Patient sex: M
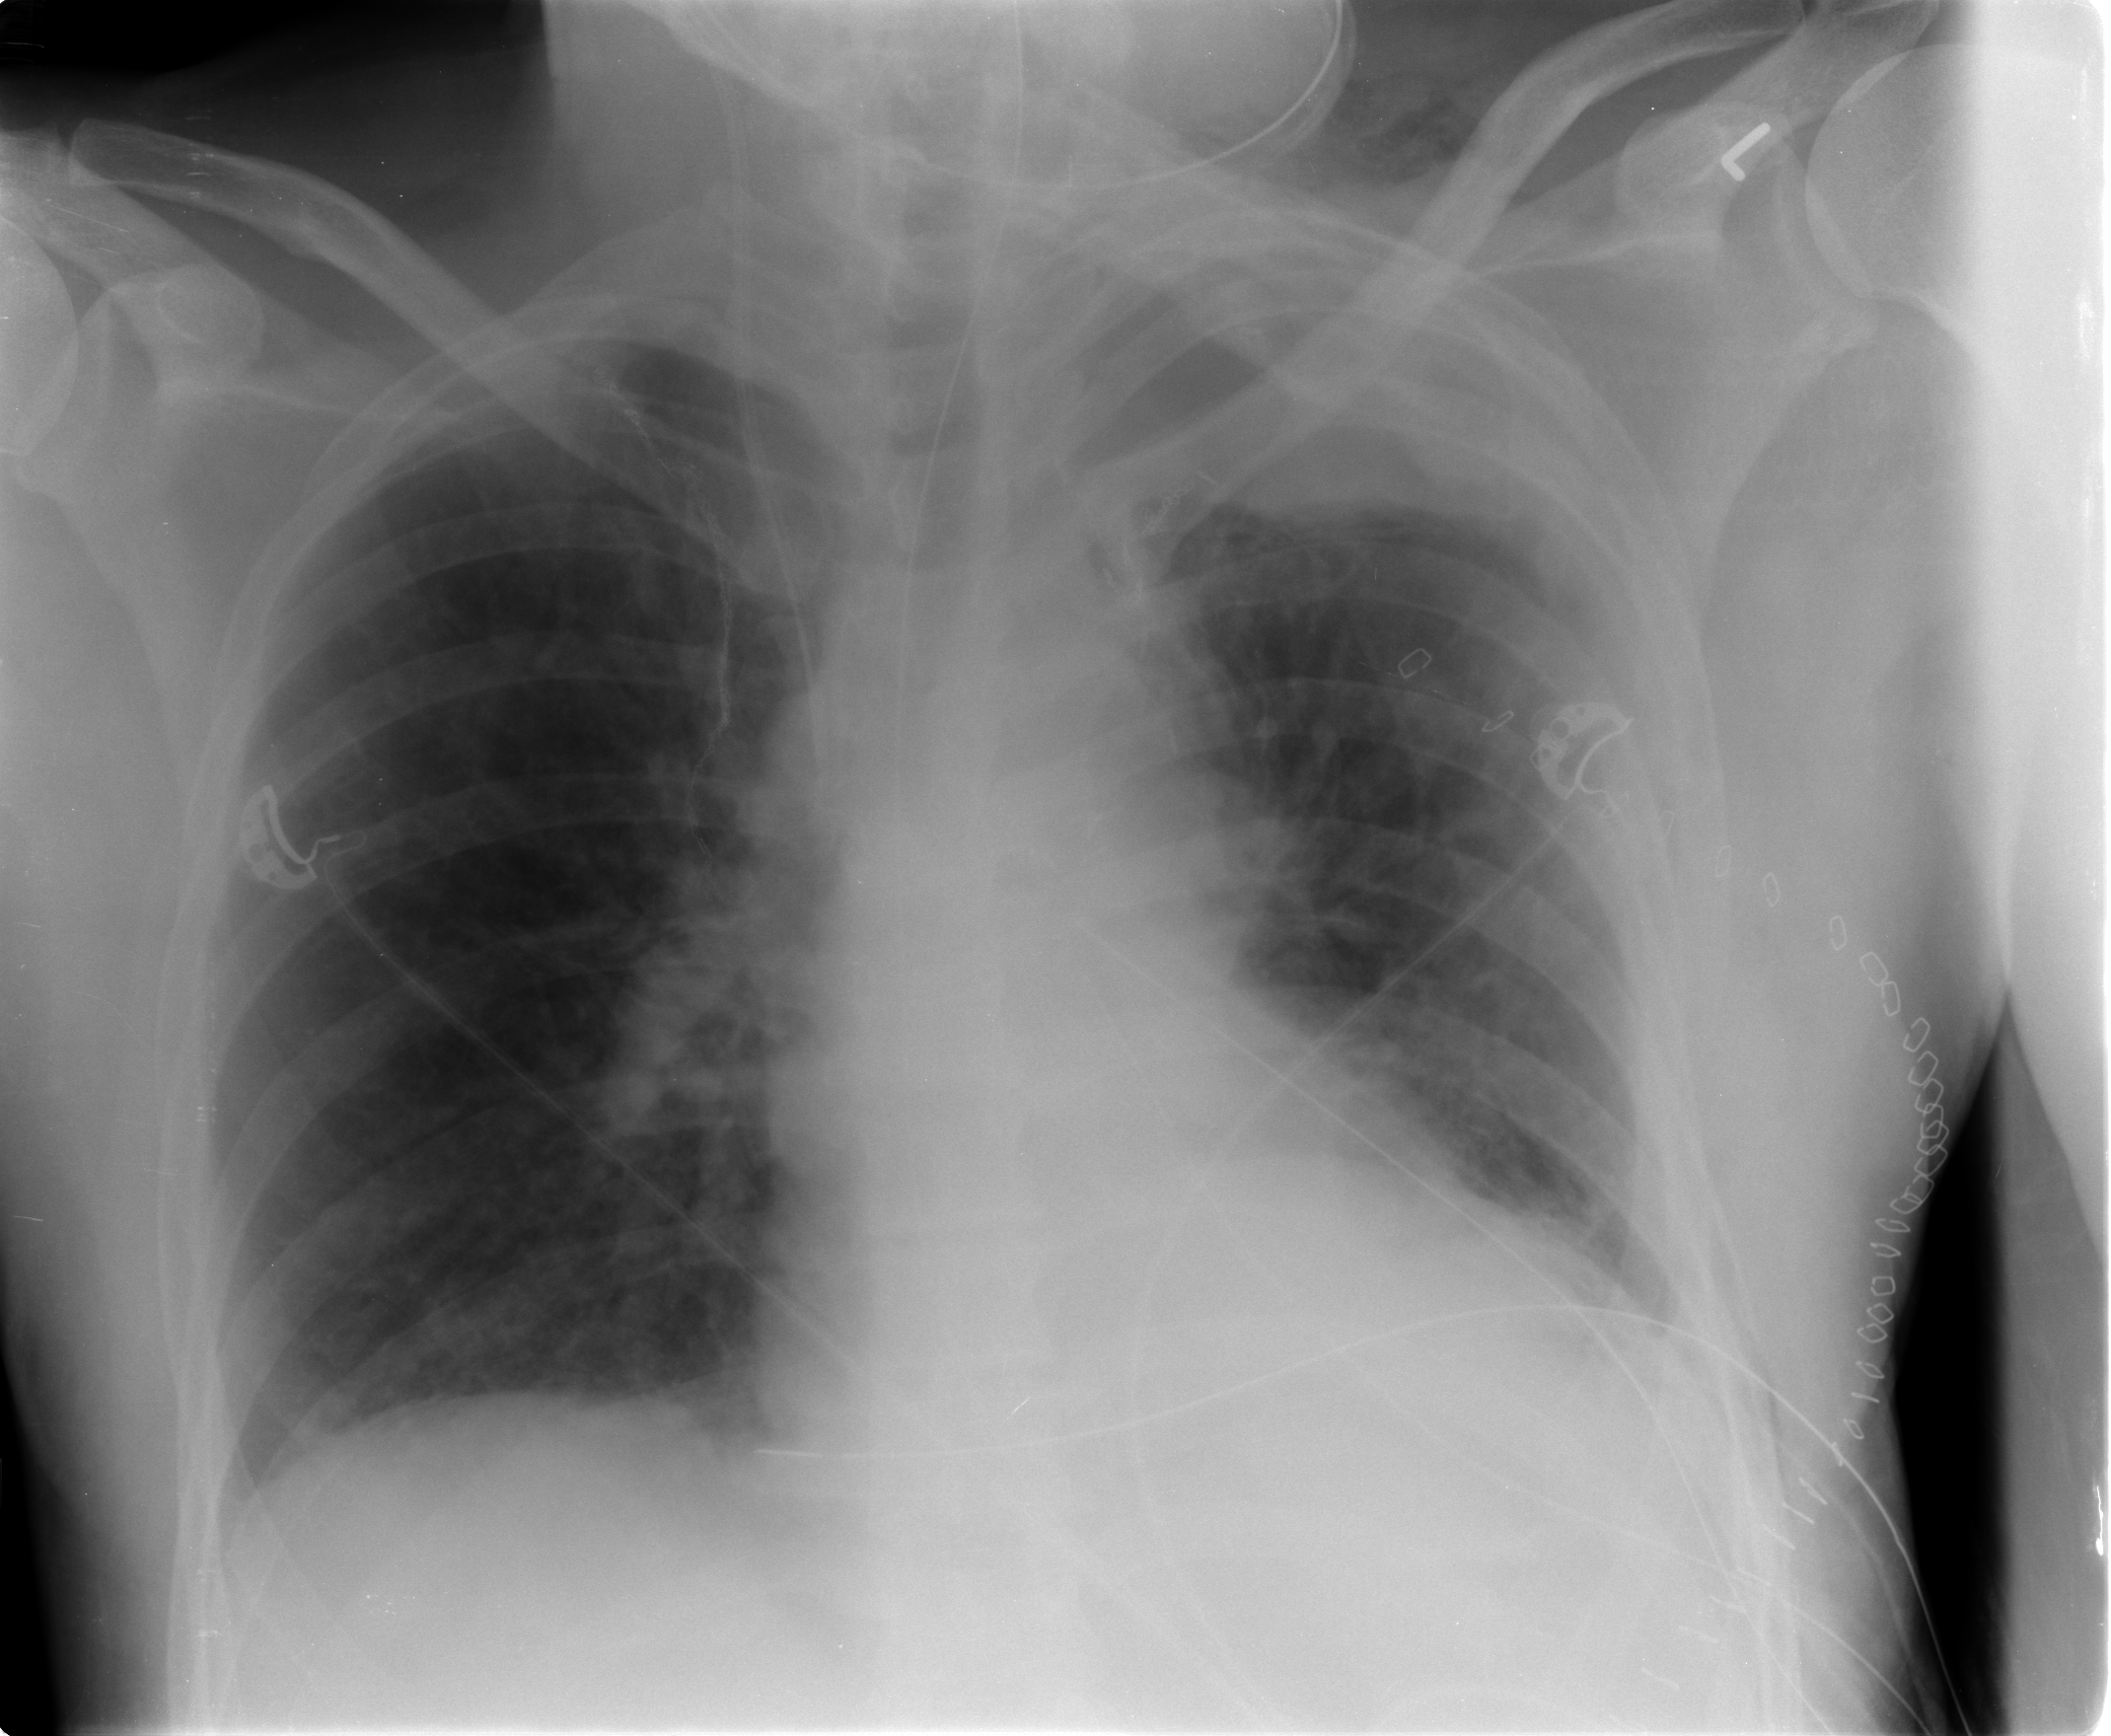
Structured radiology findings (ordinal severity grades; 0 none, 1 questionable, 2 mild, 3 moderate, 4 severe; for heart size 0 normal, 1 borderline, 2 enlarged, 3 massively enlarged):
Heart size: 0
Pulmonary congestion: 2
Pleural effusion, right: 0
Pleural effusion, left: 2
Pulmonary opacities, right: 0
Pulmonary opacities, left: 1
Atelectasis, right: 1
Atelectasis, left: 2